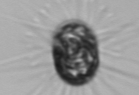
Label: Corethron_hystrix